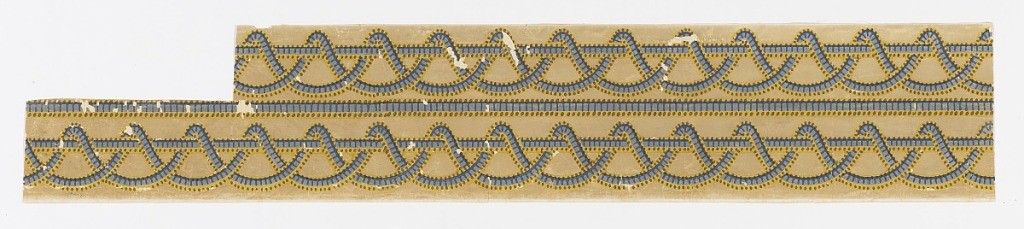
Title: Border
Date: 1840–60
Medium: Block-printed on continuous paper
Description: Double interlace of cables. Printed two across with another single band separating. Resembles fancy gimp. The top border is shorter in length. Printed in blue, yellow ocher and brown on a tan ground.